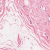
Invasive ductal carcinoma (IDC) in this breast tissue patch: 0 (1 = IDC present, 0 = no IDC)